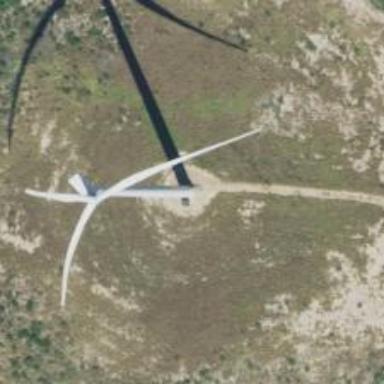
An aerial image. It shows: Wind generator powered by wind. The generator type is horizontal axis and it uses wind turbines.